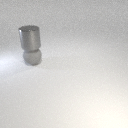
large gray rubber sphere below large gray metal cylinder